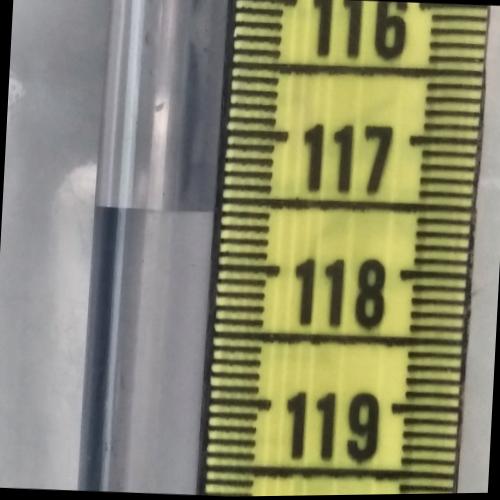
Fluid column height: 117.6 cm